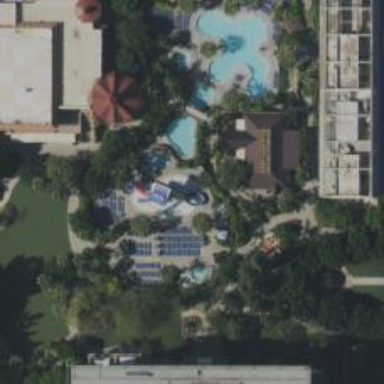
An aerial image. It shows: Water slide attraction.